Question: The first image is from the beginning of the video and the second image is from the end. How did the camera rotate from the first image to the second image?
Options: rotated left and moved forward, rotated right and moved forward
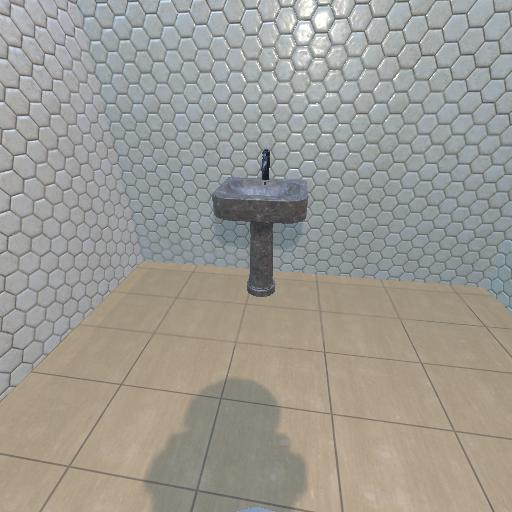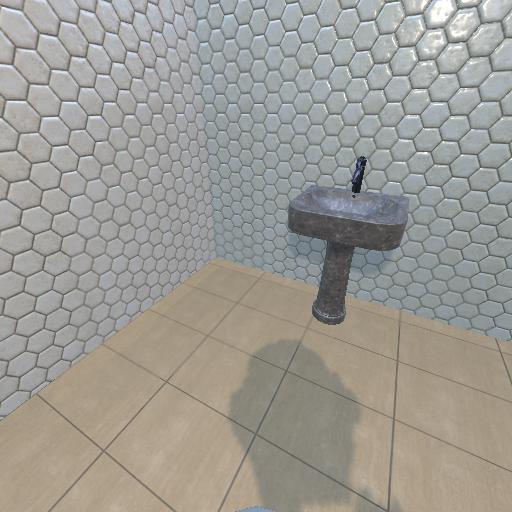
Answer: rotated left and moved forward